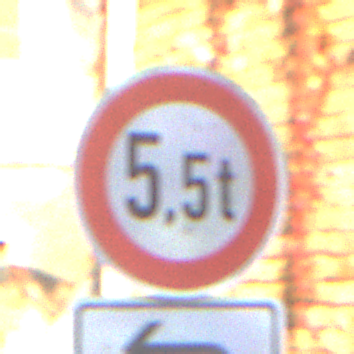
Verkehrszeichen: TatsaechlicheMasse
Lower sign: RichtungsangabeDurchPfeile2
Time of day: MorningAfternoon
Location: Outdoor (Urban)
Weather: Clear
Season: NotSpecified
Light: Natural